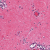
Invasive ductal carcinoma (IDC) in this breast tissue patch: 0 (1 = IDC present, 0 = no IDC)